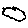
Label: cloud